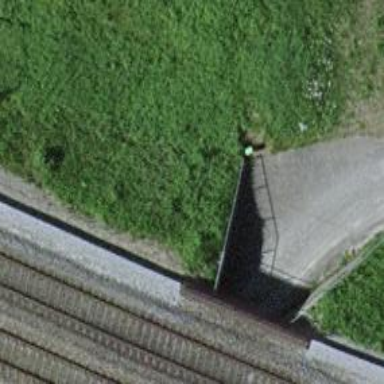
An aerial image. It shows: Retaining wall.